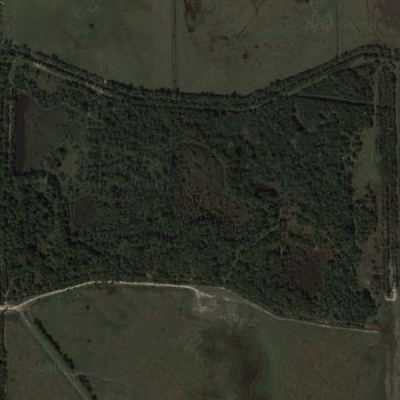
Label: eForest